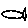
Label: fish